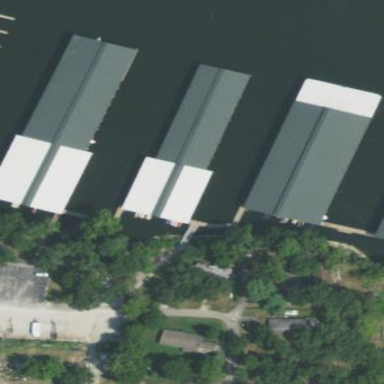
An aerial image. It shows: Building dedicated for boat storage.